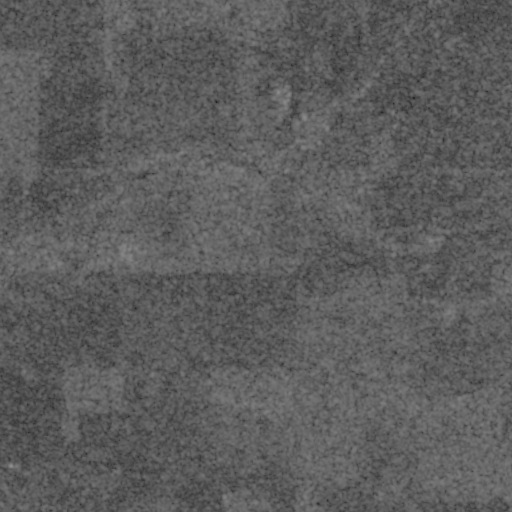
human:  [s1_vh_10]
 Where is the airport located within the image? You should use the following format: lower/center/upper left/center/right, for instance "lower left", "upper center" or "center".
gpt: The airport is located in the lower left of the image.
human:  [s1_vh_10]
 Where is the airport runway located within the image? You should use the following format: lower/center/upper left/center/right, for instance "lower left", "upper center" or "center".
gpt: The airport runway is located in the lower left of the image.
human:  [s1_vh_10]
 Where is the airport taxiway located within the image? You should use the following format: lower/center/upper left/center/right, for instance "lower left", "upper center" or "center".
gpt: The airport taxiway is located in the lower left of the image.
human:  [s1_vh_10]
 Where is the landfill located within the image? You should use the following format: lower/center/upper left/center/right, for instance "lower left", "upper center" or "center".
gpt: There is no landfill in the image.

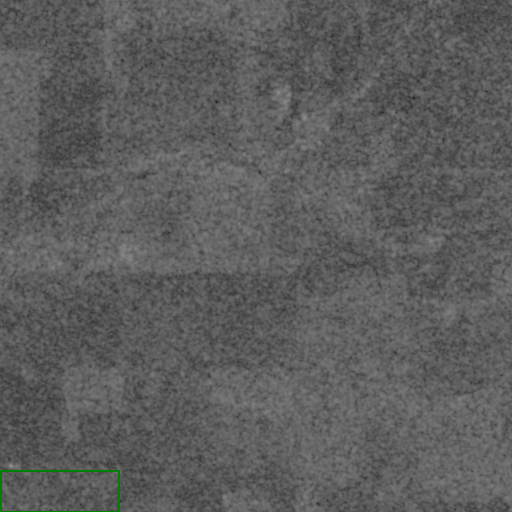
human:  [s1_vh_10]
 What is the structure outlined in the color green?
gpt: The structure outlined in green is an airport.
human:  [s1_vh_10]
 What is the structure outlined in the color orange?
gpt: There is no orange outline.